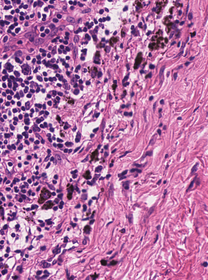
Tumor epithelial tissue: no
Tumor-associated stroma tissue: yes
Normal tissue: no